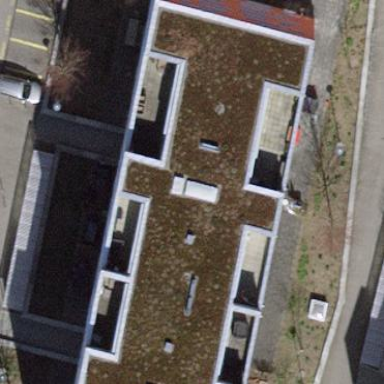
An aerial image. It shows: Flat-roofed apartment building with grey roof and light grey exterior.